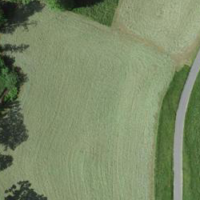
EUNIS habitat code: 52
Species observed at this site:
Capreolus capreolus